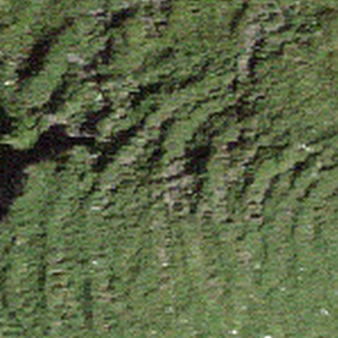
Label: other